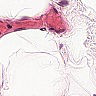
Metastatic tissue present: no